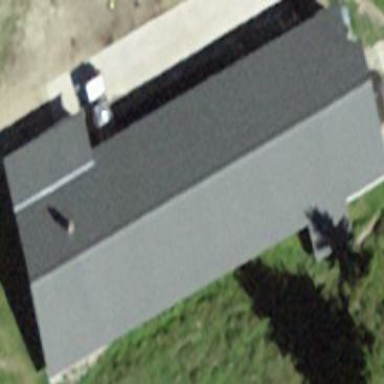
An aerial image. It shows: Farm building.